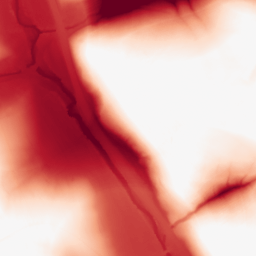
Category: morphological
Decomposition family: tophat
Decomposition parameters: size: 100
mode: black
Upsampling method: cubic_catmull_rom
Upsampling parameters: scale: 2
Upsampling scale: 2